Interaction volume radius: 5 \u00c5
Interaction volume height: 10 \u00c5
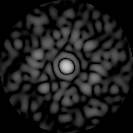
Disorder parameter: 0.8681